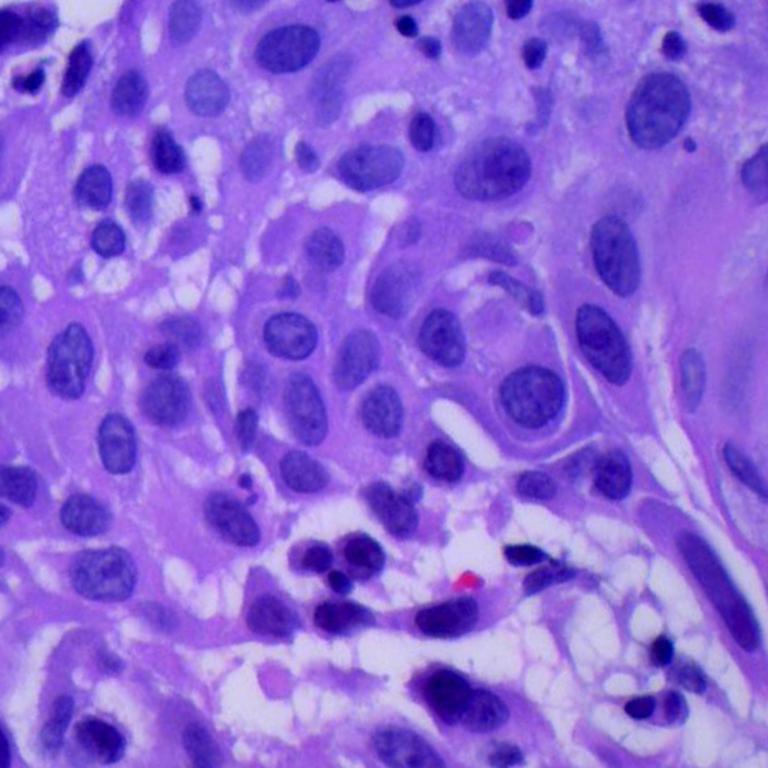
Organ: lung
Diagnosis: squamous carcinomas